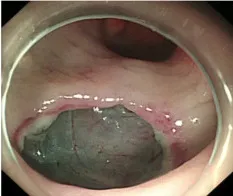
Procedure of submucosal tunneling endoscopic resection. (C) Submucosal tunnel incision.
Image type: endoscopy (gi_endoscopy)